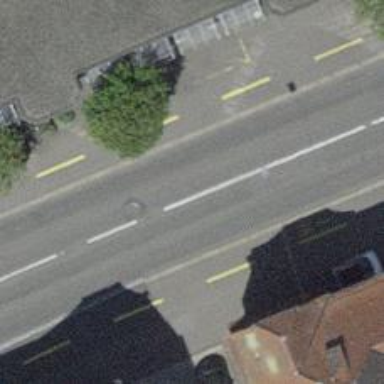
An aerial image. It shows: Secondary road with asphalt surface. There are sidewalks on both sides and track for cycling in both directions.